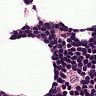
Metastatic tissue present: no